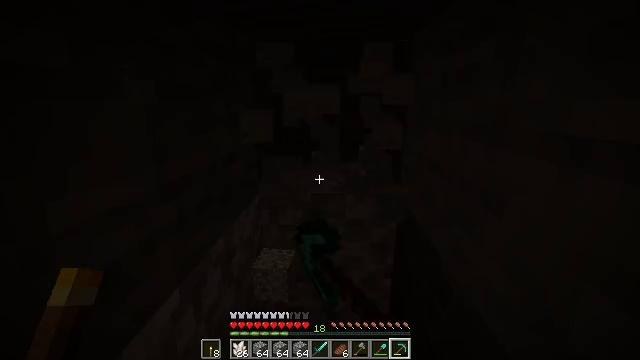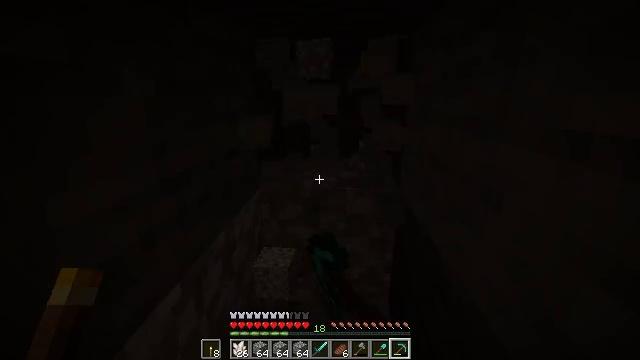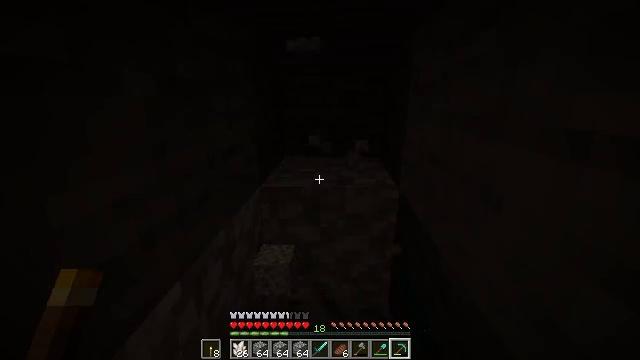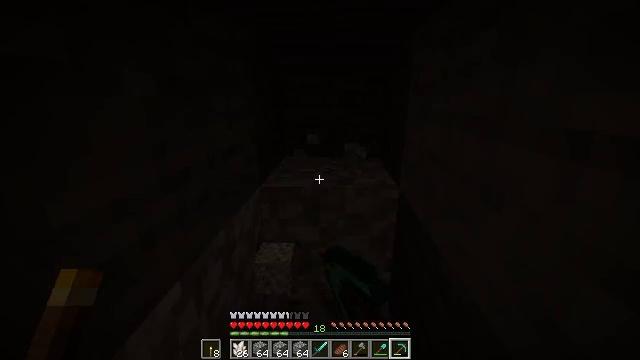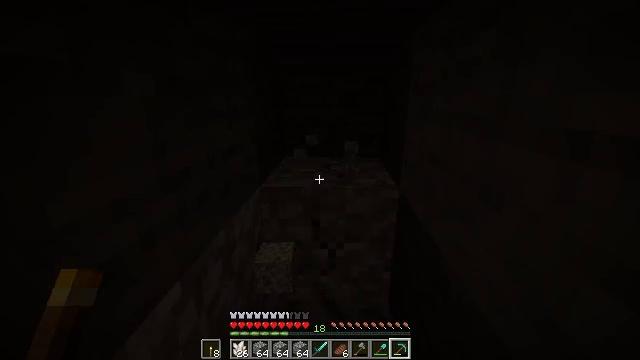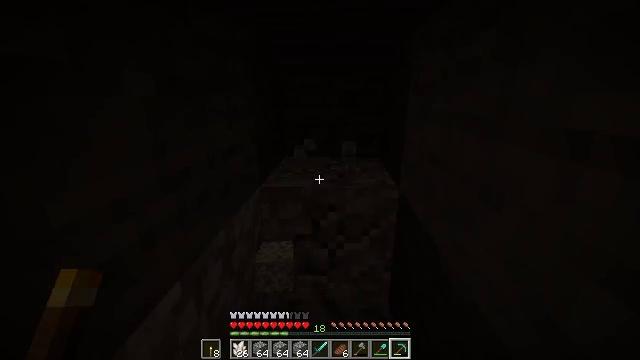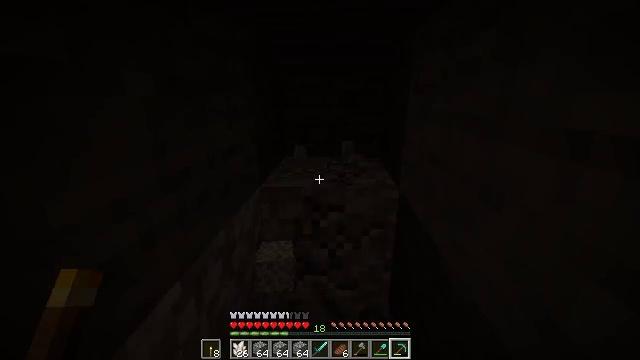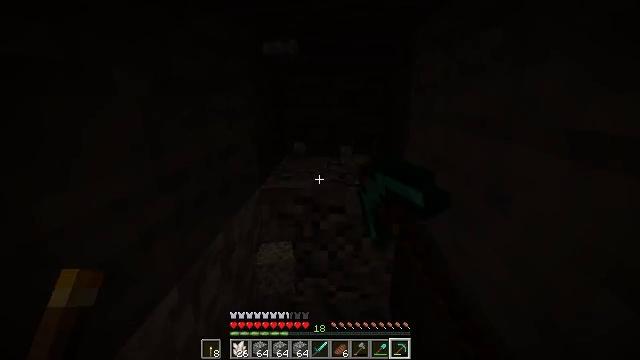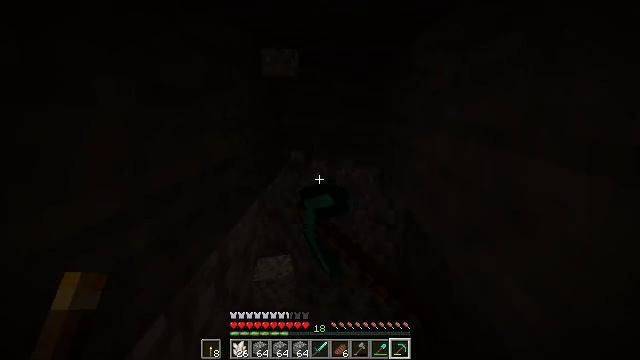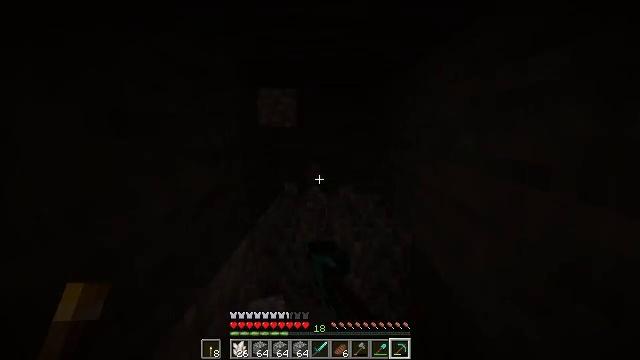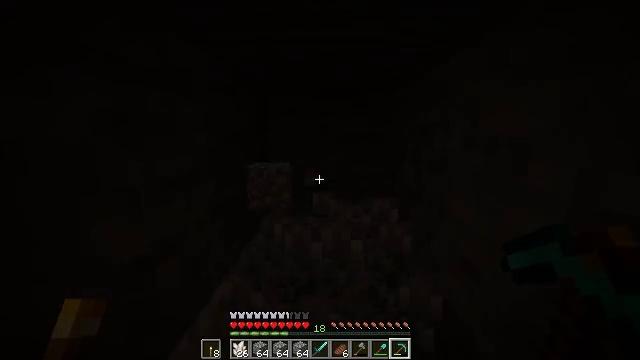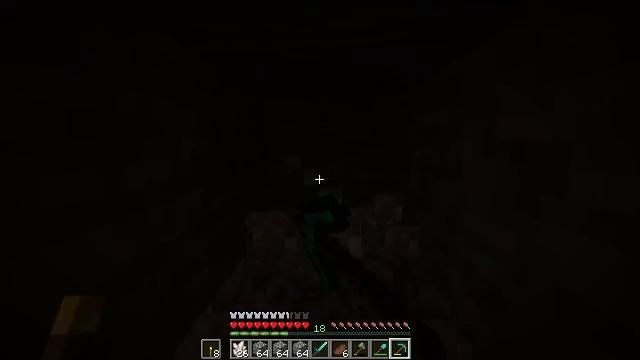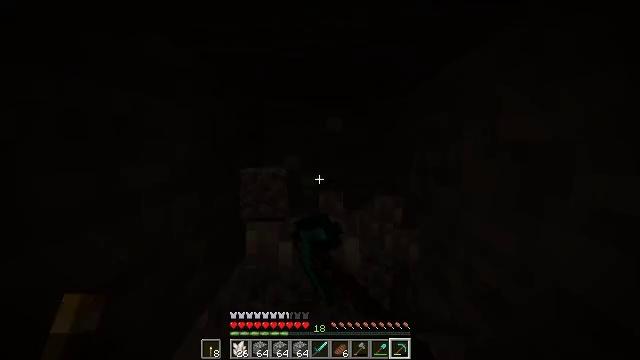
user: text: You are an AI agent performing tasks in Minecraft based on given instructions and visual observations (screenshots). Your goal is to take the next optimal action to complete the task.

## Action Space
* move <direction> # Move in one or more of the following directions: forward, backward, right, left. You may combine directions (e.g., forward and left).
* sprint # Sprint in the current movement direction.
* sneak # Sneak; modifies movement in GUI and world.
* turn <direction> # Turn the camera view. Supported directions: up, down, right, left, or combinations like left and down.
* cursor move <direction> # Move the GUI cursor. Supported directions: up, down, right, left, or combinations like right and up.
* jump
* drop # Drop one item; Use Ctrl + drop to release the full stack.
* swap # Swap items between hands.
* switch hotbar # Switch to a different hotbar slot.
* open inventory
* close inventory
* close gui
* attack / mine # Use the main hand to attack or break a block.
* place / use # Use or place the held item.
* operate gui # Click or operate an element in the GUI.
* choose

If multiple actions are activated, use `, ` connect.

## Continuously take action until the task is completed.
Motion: motion action
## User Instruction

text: Mine the diorite underground.
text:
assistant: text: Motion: turn down, attack / mine
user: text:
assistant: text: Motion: attack / mine
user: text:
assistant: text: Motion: attack / mine
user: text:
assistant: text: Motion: attack / mine
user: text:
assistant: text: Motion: attack / mine
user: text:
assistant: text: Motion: attack / mine
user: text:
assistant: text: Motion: move forward, attack / mine
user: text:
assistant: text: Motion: move forward, turn up, attack / mine
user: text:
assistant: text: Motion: move forward, turn up, attack / mine
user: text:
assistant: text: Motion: move forward, turn up, attack / mine
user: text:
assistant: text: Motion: turn up, attack / mine
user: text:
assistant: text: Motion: attack / mine
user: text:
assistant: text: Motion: attack / mine